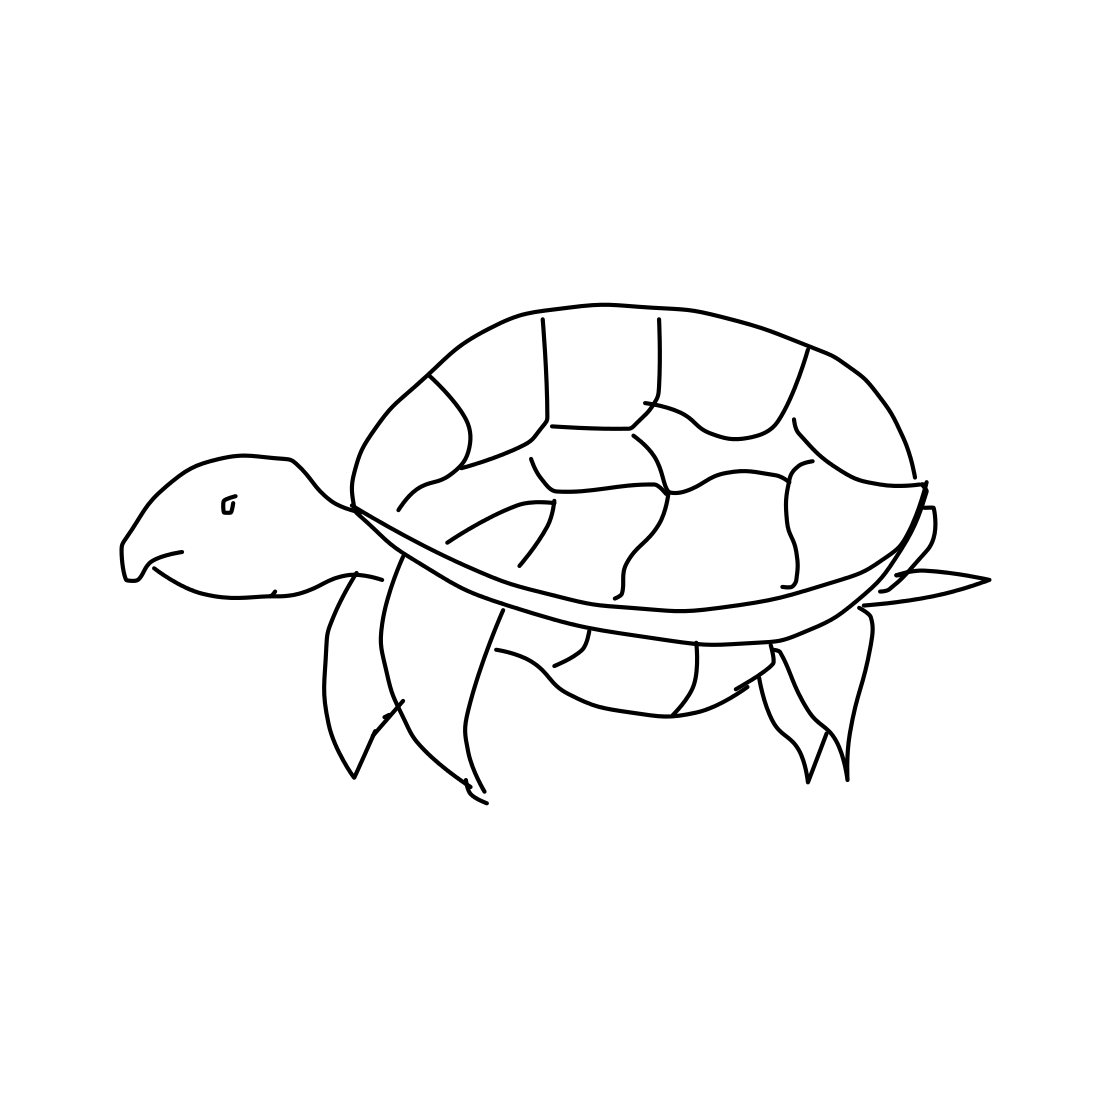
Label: sea turtle